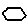
Label: hexagon